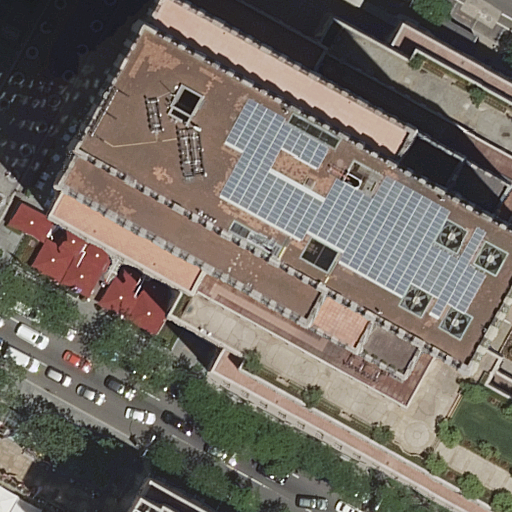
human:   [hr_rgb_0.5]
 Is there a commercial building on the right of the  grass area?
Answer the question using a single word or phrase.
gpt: yes

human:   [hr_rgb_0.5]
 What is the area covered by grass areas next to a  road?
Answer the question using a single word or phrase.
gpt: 70m2

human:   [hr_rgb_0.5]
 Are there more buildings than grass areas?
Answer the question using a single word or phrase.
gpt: yes

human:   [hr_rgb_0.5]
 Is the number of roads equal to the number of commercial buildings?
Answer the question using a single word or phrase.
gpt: no

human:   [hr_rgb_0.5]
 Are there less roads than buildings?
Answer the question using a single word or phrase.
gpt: no

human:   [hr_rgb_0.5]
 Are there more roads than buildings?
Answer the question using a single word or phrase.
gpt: yes

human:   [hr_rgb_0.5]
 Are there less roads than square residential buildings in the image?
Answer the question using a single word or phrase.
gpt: no

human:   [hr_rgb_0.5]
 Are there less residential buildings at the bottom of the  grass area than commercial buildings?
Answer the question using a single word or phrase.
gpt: yes

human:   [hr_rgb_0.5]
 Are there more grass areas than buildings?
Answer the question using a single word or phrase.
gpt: no

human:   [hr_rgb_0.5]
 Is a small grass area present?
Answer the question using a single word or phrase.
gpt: yes

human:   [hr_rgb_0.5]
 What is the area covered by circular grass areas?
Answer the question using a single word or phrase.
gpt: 0m2

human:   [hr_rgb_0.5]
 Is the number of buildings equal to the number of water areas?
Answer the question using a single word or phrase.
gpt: no

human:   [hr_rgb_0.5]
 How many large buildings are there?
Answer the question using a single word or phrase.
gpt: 1

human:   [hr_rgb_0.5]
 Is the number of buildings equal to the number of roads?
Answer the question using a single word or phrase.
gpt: no

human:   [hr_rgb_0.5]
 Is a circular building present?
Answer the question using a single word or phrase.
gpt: no

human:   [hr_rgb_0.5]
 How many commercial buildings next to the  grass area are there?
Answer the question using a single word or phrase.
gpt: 2

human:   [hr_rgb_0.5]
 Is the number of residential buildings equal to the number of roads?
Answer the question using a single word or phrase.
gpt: no

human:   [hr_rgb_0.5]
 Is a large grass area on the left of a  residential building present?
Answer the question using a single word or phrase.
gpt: no

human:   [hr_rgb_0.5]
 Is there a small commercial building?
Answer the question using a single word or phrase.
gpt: no

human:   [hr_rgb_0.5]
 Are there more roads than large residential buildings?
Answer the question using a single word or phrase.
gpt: yes

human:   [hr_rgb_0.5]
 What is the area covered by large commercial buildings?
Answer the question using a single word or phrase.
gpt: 2226m2

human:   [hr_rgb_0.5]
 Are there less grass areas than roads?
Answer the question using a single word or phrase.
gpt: yes

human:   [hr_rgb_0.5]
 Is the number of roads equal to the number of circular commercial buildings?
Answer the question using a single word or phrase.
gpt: no

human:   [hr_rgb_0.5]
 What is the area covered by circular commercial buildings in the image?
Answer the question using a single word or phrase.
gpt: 0m2

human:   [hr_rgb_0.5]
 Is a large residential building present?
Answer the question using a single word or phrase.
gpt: no

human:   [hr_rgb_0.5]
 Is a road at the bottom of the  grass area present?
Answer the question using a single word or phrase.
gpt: yes

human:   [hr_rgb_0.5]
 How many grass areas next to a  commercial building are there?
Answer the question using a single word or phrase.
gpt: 1

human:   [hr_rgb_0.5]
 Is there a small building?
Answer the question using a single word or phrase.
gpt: no

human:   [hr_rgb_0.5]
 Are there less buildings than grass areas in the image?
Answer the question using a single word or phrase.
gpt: no

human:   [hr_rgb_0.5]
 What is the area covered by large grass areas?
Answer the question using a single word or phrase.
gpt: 0m2

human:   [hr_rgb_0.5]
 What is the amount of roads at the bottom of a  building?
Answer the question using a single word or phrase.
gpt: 4

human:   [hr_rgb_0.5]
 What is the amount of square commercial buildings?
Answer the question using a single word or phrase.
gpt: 0

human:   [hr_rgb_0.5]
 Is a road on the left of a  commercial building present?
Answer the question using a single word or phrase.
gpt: yes

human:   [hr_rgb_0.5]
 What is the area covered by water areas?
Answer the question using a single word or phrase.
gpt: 0m2

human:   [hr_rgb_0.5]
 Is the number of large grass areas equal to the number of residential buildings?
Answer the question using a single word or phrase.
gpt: yes

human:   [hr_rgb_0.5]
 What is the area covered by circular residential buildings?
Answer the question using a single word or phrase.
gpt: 0m2